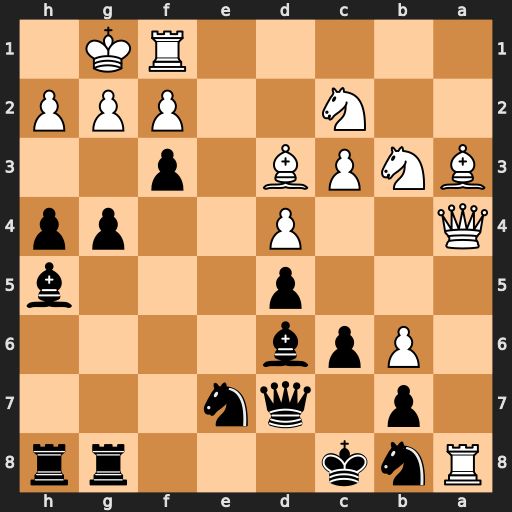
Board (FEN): Rnk3rr/1p1qn3/1Ppb4/3p3b/Q2P2pp/BNPB1p2/2N2PPP/5RK1
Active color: b
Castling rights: -
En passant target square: -
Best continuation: g3 hxg3 fxg2